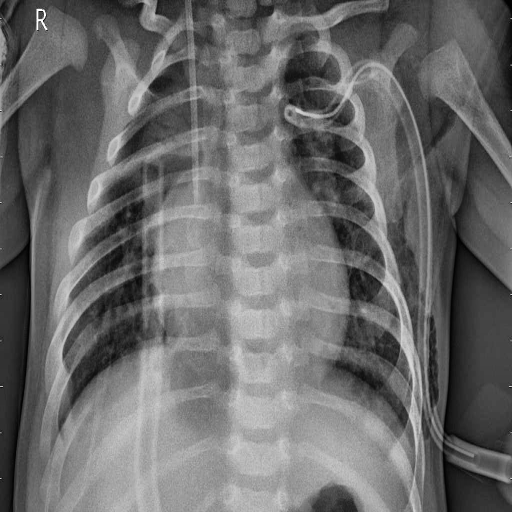
Finding: PNEUMONIA